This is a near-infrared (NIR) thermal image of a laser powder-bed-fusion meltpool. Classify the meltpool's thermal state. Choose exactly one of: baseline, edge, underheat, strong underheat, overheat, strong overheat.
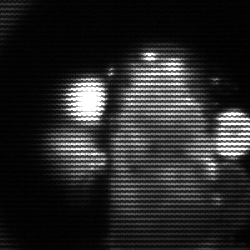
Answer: strong underheat